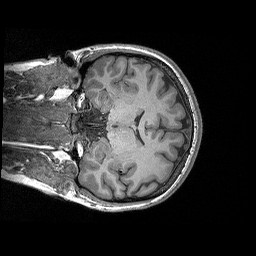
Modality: T1w
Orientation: coronal
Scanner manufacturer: siemens
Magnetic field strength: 3 T
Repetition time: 2.3 s
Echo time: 0.00298 s